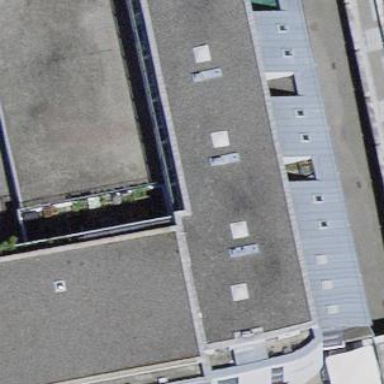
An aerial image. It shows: Building with flat roof.